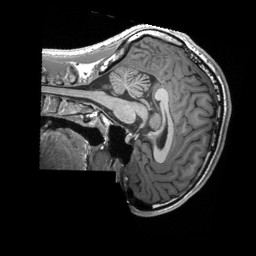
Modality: T1w
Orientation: sagittal
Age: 23
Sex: male
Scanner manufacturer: siemens
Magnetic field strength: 3 T
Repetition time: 2.3 s
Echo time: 0.00232 s